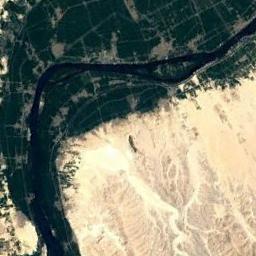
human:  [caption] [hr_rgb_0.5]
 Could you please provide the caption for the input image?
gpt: A curved, Almost right-angled blue river with oasis on the river, Yellow desert on one side and green land on the other .

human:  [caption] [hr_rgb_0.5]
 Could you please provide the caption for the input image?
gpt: The river goes through white bare land and green farmland .

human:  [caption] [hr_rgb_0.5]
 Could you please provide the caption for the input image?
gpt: Many trees are around the river .

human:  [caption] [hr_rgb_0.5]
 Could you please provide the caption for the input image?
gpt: The left hand of the deep blue river is wasteland while the right hand is farmland .

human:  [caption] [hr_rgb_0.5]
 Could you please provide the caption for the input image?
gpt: The river is beside a yellow desert and a green wetland .